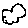
Label: cloud